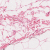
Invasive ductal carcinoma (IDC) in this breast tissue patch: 0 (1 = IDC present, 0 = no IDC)